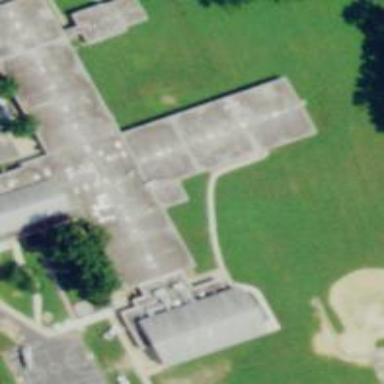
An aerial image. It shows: School building.